Question: When running one of my apps on the iPhone 6, I've noticed the nav bar height of my app is taller than the nav bar height of a system app (ex Settings). While looking at some third party apps, I've noticed some apps have the same nav bar height as system apps (Twitter), and some apps have the same problem I do (Instagram).
This makes me believe that some of the apps are explicitly optimizing for iPhone 6, and some apps are just being scaled by the platform. Is there a specific way to optimize for iPhone 6?
This isn't an iOS 8 problem, as I've ran my app on an iPhone 5 running iOS 8 and the nav bars matched.

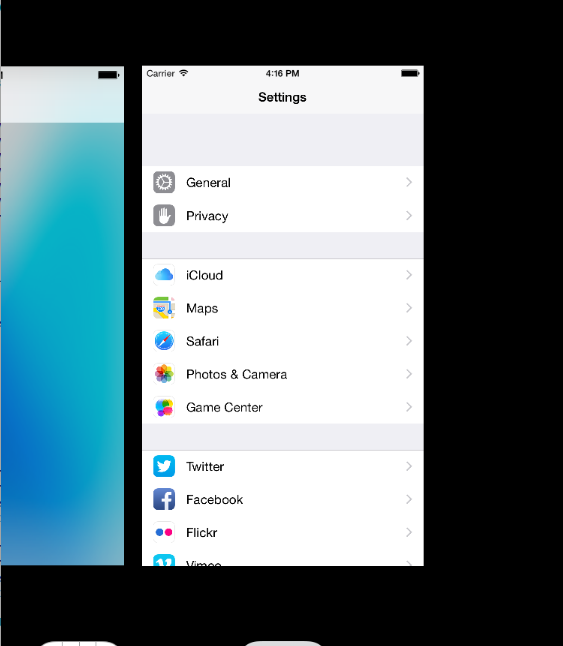
Answer: You have to provide launch images for iPhone 6 and 6+ (or a launch 'xib' file). See here: <URL>